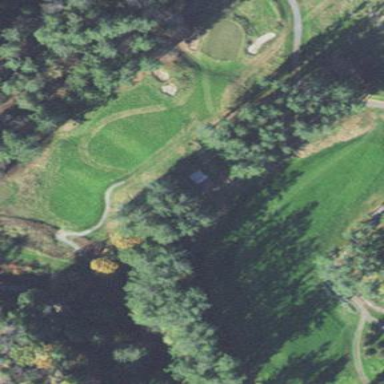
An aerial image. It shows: Grassy area designated as golf fairway.